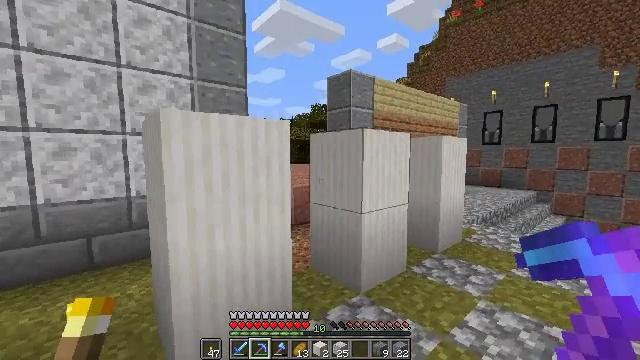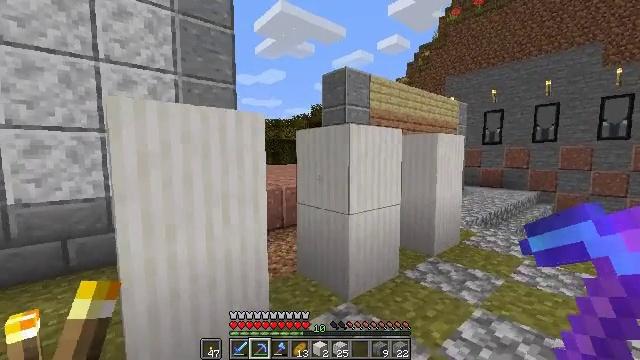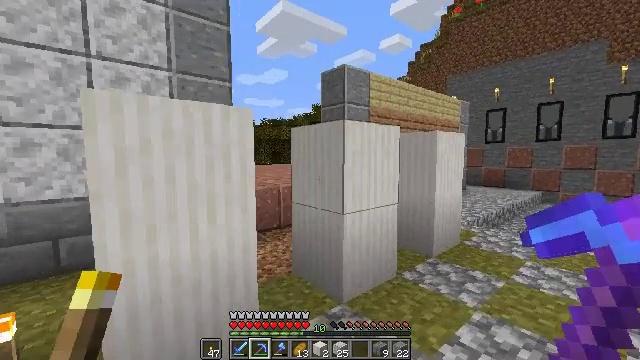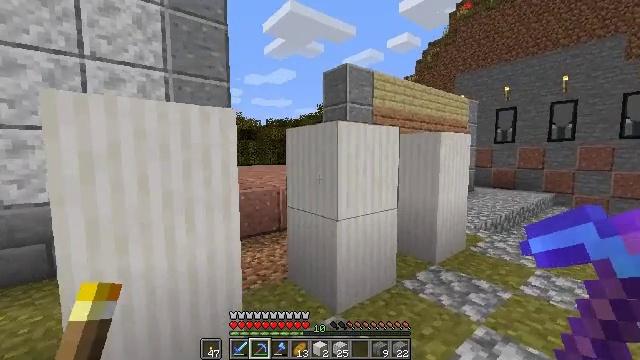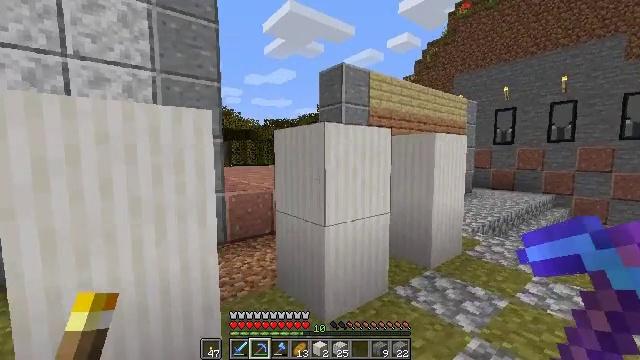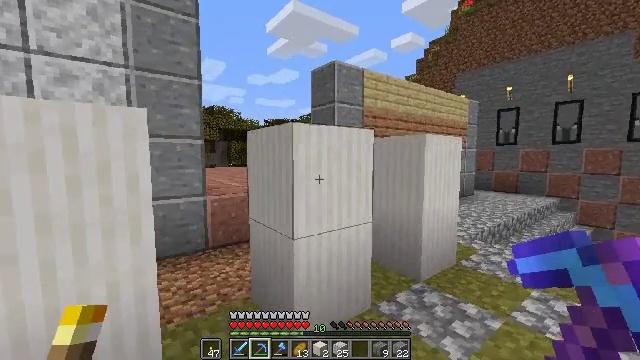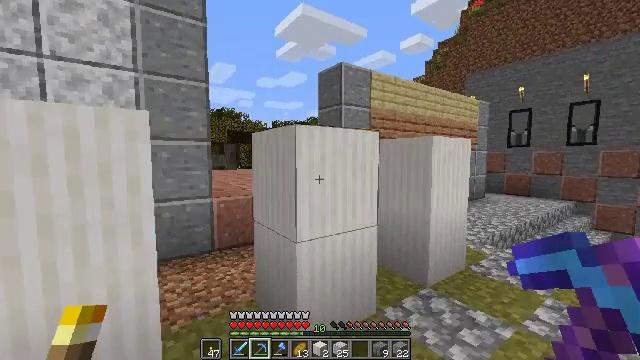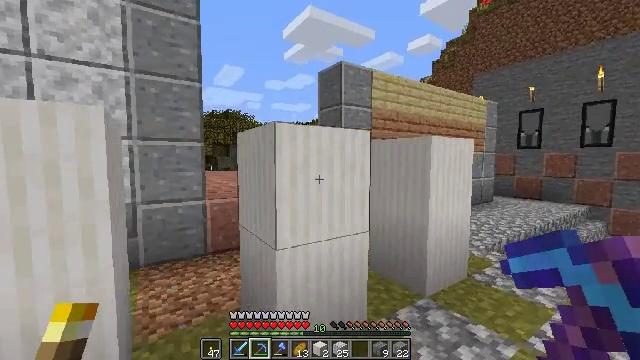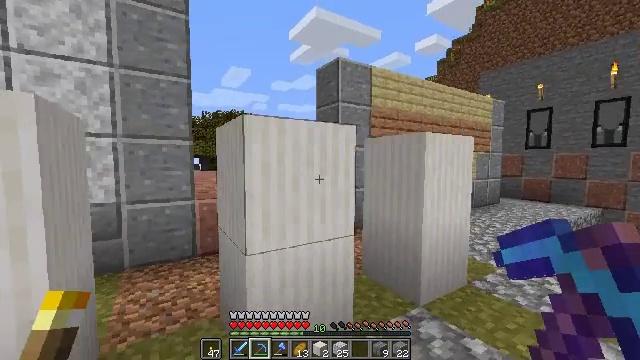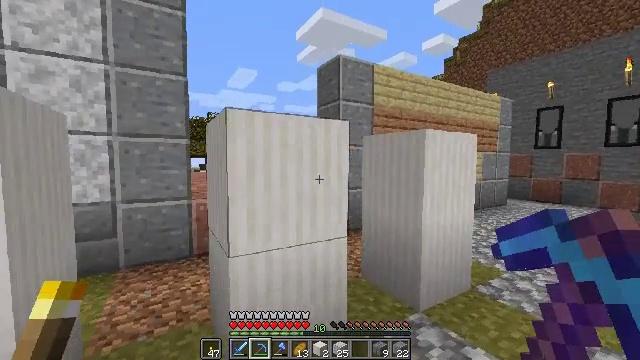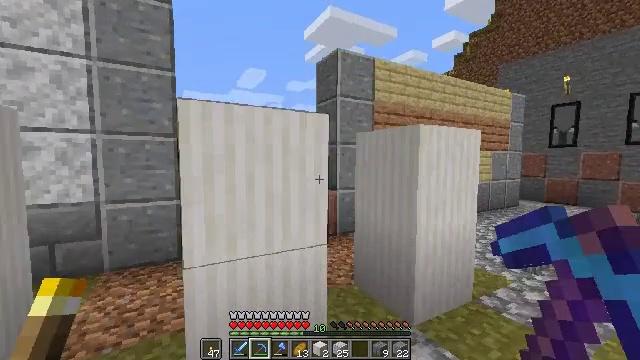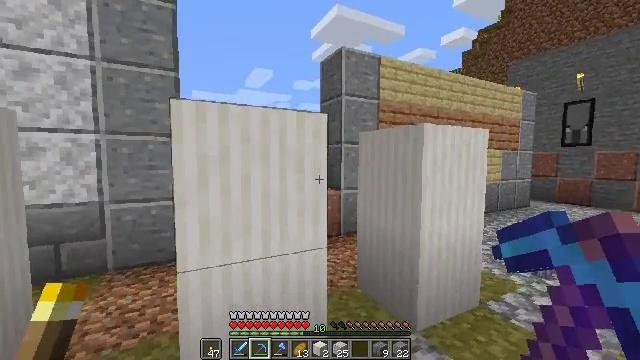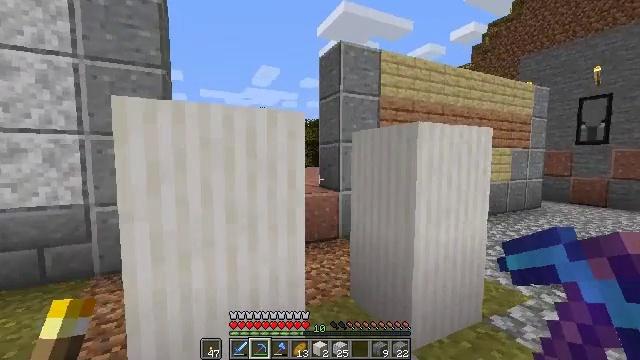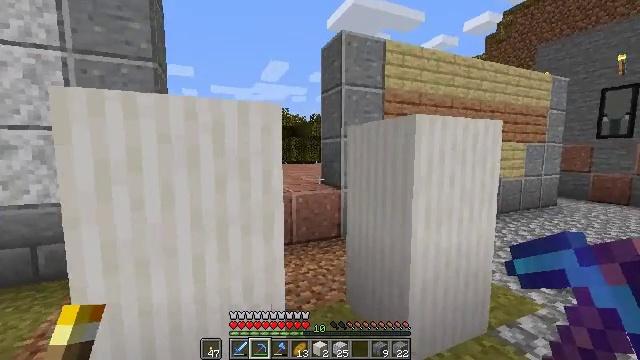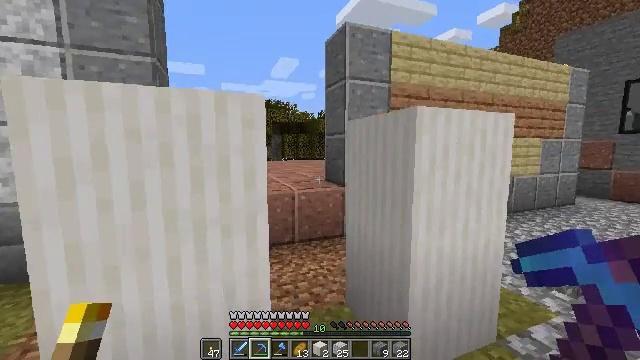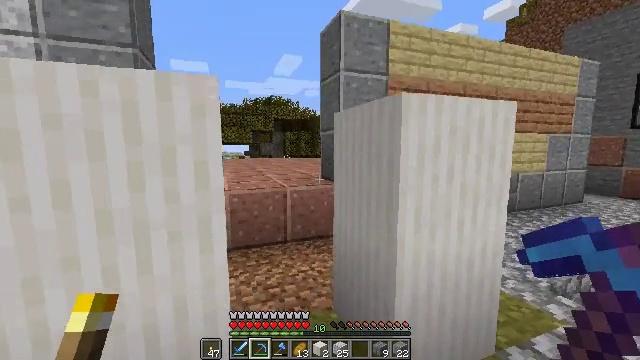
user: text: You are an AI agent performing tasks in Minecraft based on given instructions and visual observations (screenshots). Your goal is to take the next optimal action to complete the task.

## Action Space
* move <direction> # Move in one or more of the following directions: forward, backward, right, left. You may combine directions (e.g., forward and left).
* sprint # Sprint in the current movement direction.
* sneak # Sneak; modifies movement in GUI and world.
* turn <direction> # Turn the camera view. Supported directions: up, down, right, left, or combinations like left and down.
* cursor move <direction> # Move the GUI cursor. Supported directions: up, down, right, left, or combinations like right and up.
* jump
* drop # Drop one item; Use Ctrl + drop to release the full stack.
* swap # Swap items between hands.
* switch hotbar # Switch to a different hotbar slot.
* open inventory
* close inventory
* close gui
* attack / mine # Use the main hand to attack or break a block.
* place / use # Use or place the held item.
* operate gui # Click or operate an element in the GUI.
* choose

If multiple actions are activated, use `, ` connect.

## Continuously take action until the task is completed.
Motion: motion action
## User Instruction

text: Gather quartz pillar from a structure.
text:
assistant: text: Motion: move forward and move right
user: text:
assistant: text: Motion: move forward and move right
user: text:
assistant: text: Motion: move forward and move right, turn left
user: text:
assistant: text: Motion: move forward and move right
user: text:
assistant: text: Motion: move forward and move right
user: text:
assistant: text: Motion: move forward and move right, turn left
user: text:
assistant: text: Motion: move forward and move right, turn left
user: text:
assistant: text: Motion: move forward and move right, turn left
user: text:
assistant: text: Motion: move forward and move right, turn left
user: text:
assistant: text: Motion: move forward and move right, turn left
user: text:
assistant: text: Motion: move forward and move right, turn left
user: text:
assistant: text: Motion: move forward and move right, turn left
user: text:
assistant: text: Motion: move forward and move right, turn left and down
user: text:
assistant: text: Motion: move forward and move right, turn left
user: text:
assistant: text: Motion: move forward and move right
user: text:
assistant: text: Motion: move forward and move right, turn left and down
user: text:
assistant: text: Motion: move forward and move right
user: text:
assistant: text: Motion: move forward
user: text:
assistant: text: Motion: no_op
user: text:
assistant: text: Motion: turn down
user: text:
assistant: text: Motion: move back, turn down
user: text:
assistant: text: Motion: move back, turn down
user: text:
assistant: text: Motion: move back, turn left and down
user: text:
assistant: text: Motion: move back, turn left and down
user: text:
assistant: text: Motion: move back, turn left and down
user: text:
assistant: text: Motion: move back and move left, turn left and down
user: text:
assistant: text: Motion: move back and move left
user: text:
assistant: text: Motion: move back and move left
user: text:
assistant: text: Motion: move back and move left
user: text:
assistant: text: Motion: move back and move left